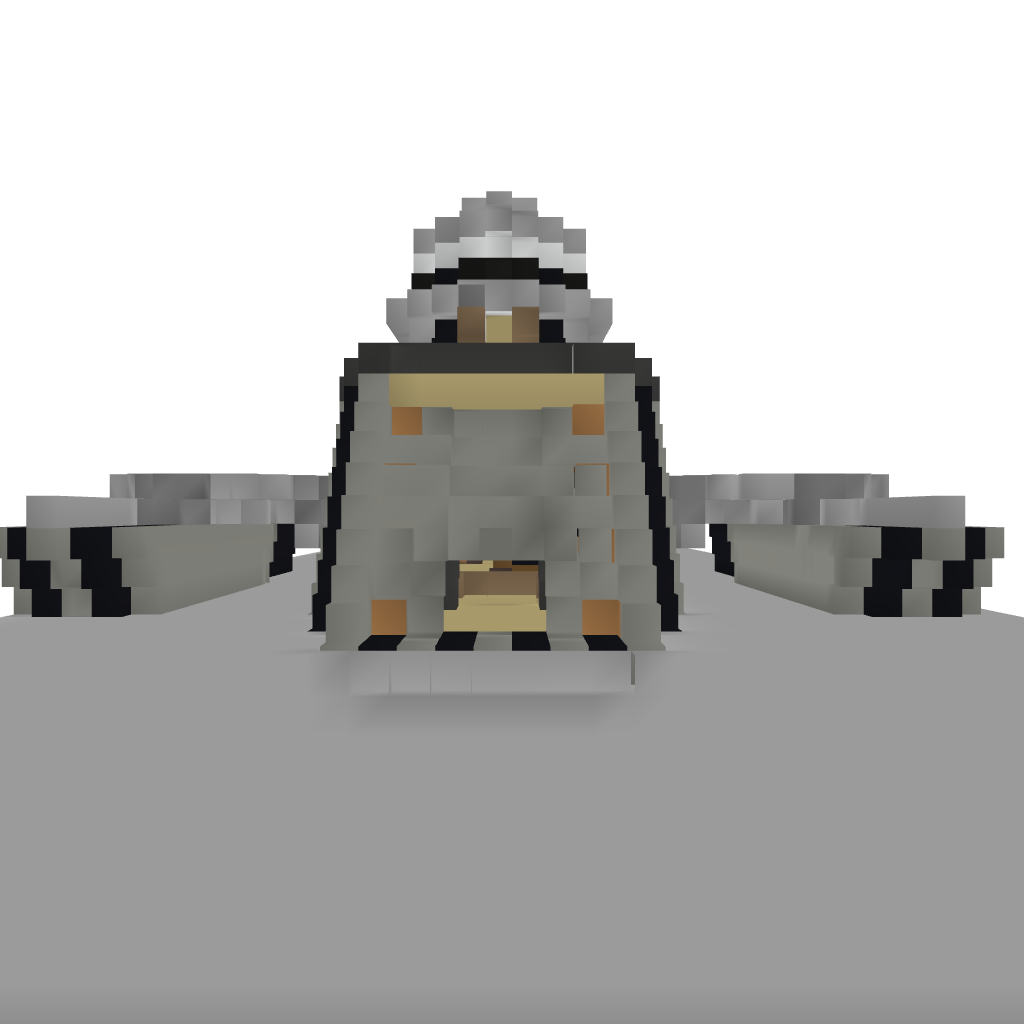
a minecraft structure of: Yacht